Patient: sex M, age 69
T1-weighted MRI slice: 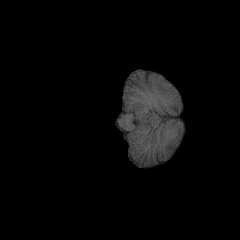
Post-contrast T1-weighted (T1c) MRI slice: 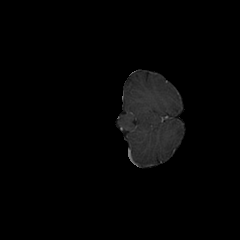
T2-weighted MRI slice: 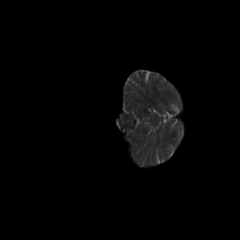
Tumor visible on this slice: no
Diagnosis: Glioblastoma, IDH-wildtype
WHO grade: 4